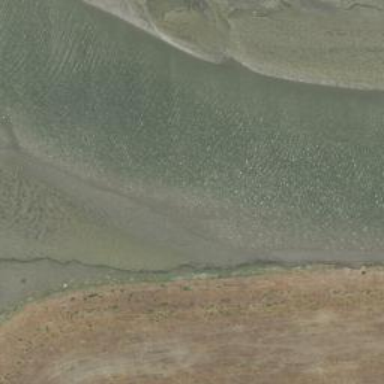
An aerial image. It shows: Tidal strait with tidal channel.